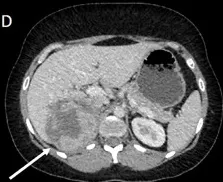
(E, F) A further reduction in size following additional systemic treatment.
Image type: radiology (ct)